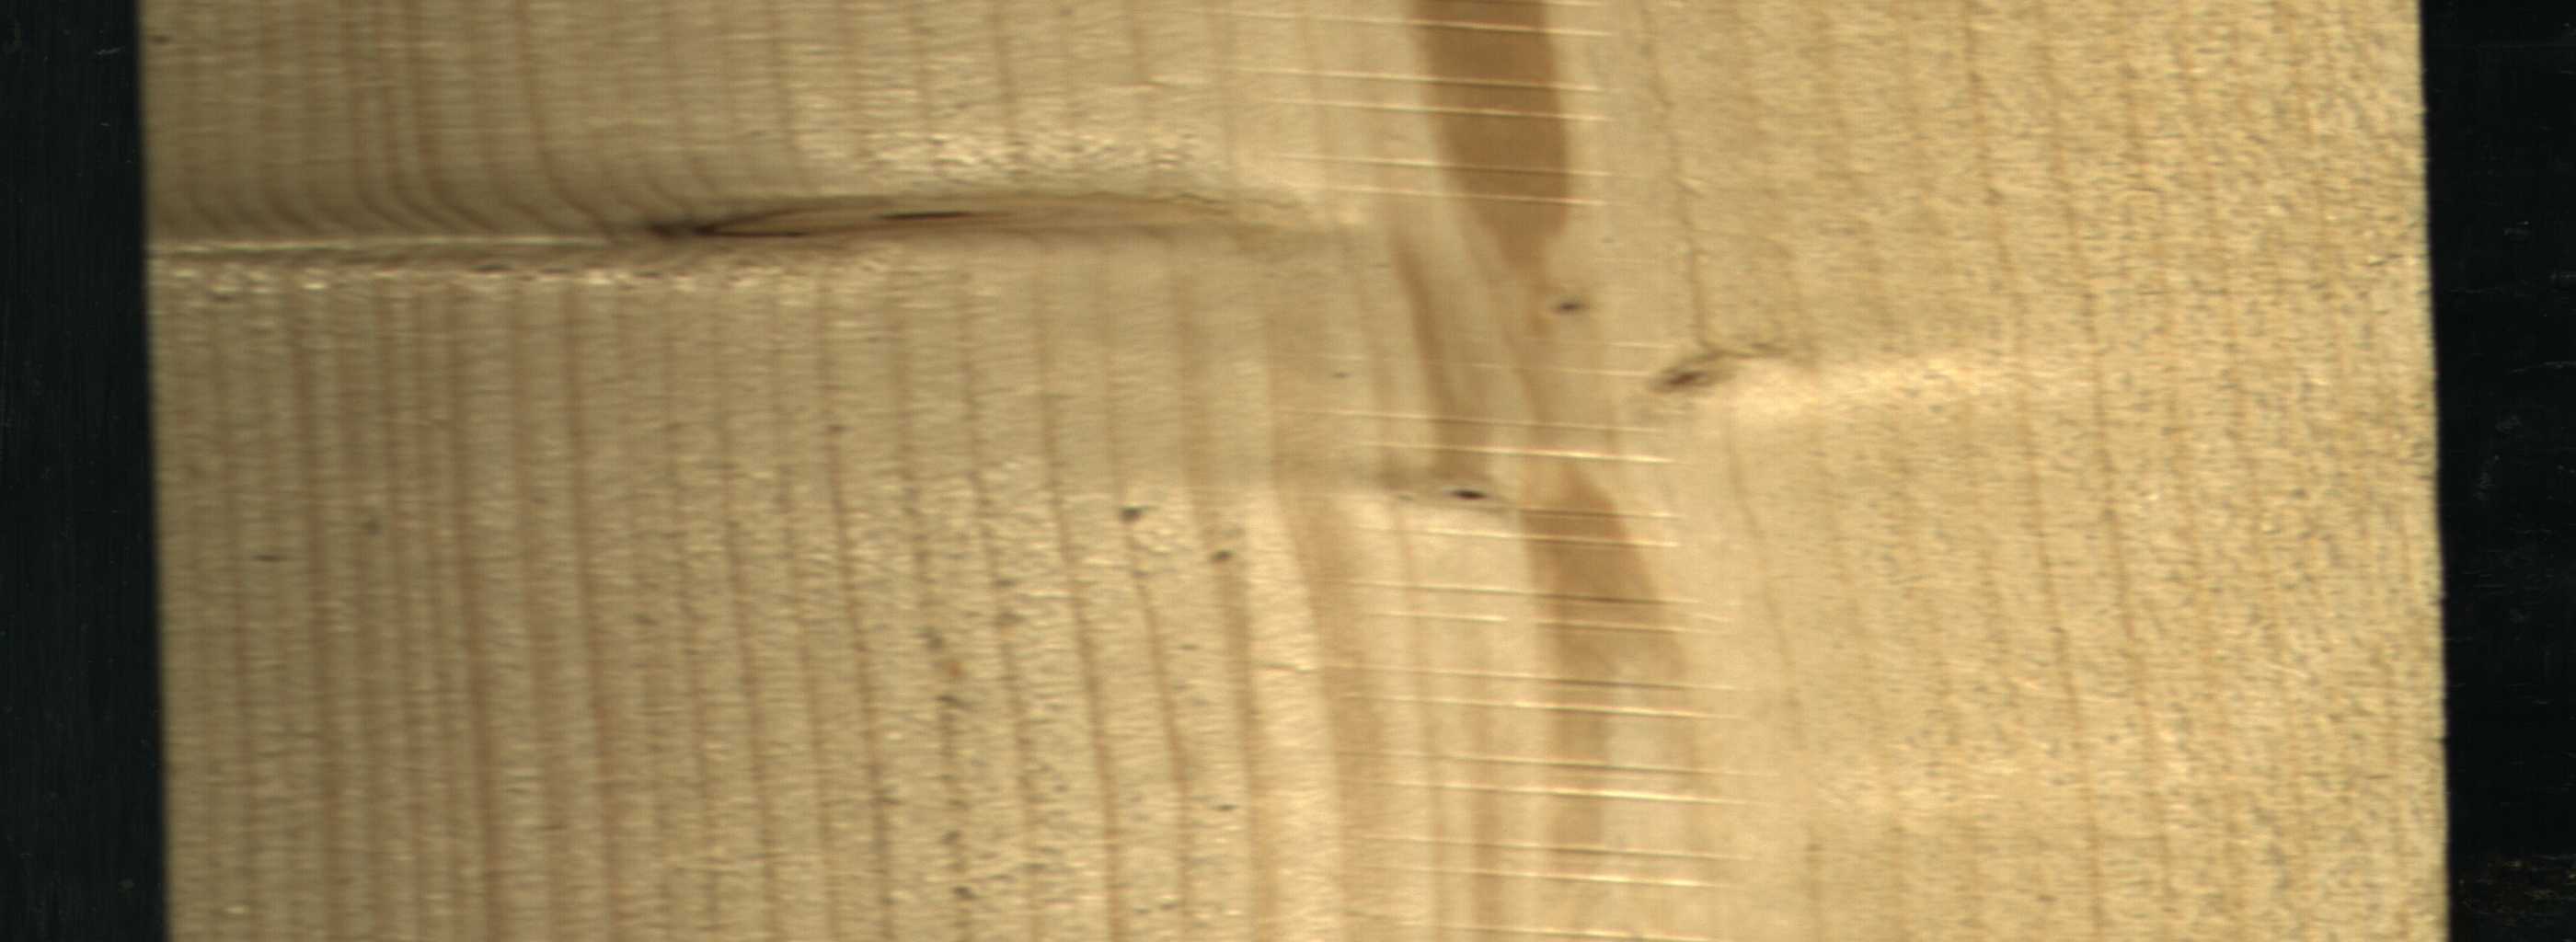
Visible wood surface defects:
Dead_Knot
Live_Knot
Live_Knot